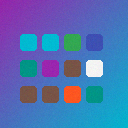
Screen state: on